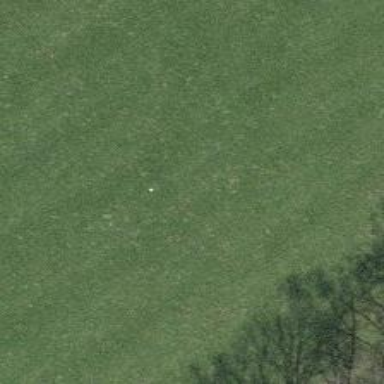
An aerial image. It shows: View of golf hole.